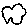
Label: cloud